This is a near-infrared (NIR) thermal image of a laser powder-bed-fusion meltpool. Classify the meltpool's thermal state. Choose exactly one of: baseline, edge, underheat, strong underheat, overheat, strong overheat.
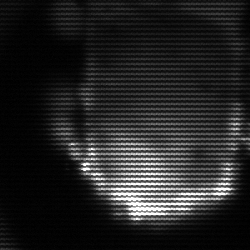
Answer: baseline